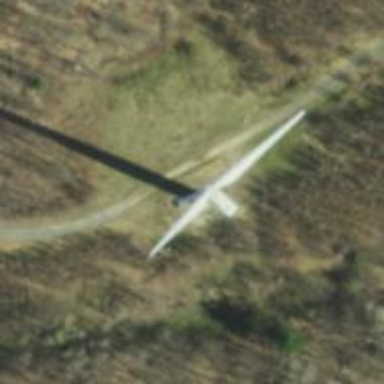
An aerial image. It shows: Wind generator with horizontal axis. The generator is wind turbine.